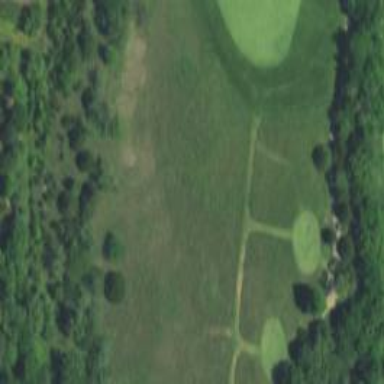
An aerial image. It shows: Path used for both walking and golf.